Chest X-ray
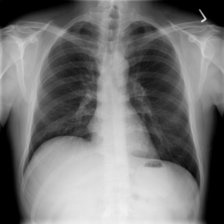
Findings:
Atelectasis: positive
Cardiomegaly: negative
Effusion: negative
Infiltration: negative
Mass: negative
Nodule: negative
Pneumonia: negative
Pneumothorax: negative
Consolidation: negative
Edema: negative
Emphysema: negative
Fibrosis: negative
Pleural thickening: negative
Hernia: negative